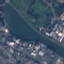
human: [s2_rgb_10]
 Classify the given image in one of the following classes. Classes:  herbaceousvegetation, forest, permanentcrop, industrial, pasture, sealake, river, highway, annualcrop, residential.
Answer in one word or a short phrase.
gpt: River